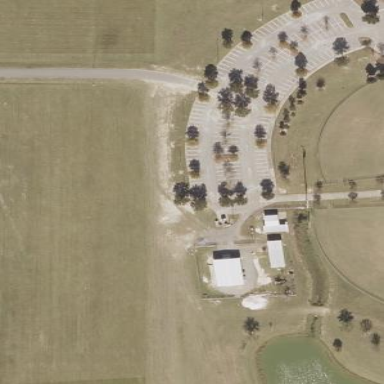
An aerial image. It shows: Paved parking area.